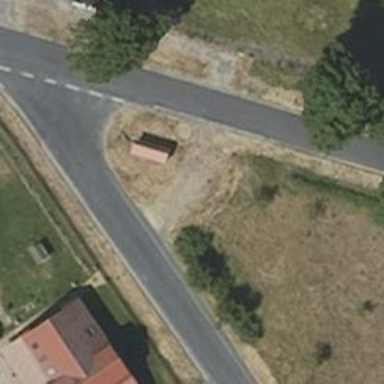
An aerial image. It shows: Public transport shelter.